Question: I'm trying to query a few tables in our db that contains product data. It is a MSSQL 2005 database. The problem is its returning multiple rows for one product when I need it to only produce one row per product. Blow is the query and results I'm using.
'''
SELECT ProductItem.sku, ProductItem.title, ProductItem.short_desc, ProductItem.long_desc, ProductItem.active, ProductItem.product_item_id,
ProductCategory.category_desc, ProductCategoryMap.product_id, ProductCategory.active AS activecat, Product.adwords_label,
ProductItem.item_price, ProductItem.sale_price
FROM Product INNER JOIN
ProductCategoryMap INNER JOIN
ProductCategory ON ProductCategoryMap.product_category_id = ProductCategory.product_category_id ON
Product.product_id = ProductCategoryMap.product_id FULL OUTER JOIN
ProductItem ON Product.product_key = ProductItem.sku
WHERE (ProductItem.active = 1) AND (ProductCategory.active = 1)
'''
This returns the following results:
I know the problem occurs because the product resides in multiple categories, but really I don't need every category its in, just one of them. So ideally just one product for every row returned
I can't figure out how to make my query achieve that though.
Can anyone help me out please?
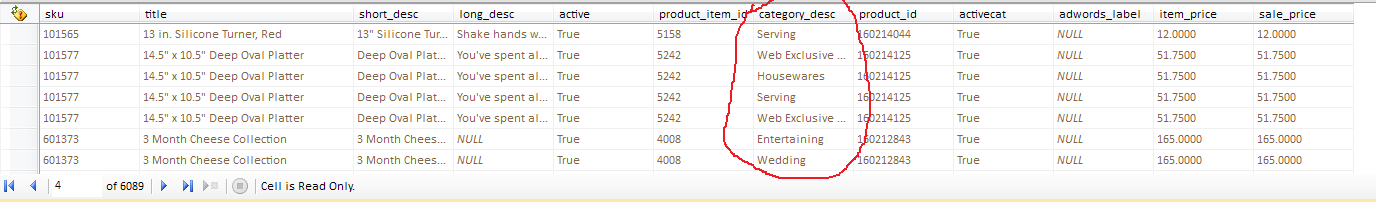
Answer: At first glance, take category columns out and add DISTINCT. You've asked for "category" so you can get all categories.
Also:
- - -
I've tweaked it for clarity and added an aggregate to get one category
'''
SELECT
PI.sku, PI.title, PI.short_desc, PI.long_desc,
PI.active, PI.product_item_id,
PI.item_price, PI.sale_price,
MIN(PC.category_desc),
P.product_id,
1 AS activecat, --implied by filter
P.adwords_label
FROM
ProductItem PI
INNER JOIN
Product P ON P.product_key = PI.sku
INNER JOIN
ProductCategoryMap PCM ON P.product_id = PCM.product_id
INNER JOIN
ProductCategory PC ON PCM.product_category_id = PC.product_category_id
WHERE
(PI.active = 1) AND (PC.active = 1)
GROUP BY
PI.sku, PI.title, PI.short_desc, PI.long_desc,
PI.active, PI.product_item_id,
PI.item_price, PI.sale_price,
P.product_id,
P.adwords_label
'''
Edit: you can tidy it more with APPLY which will also deal with categories if changed to OUTER APPLY
'''
SELECT
PI.sku, PI.title, PI.short_desc, PI.long_desc,
PI.active, PI.product_item_id,
PI.item_price, PI.sale_price,
PC2.category_desc,
P.product_id,
PC2.active AS activecat,
P.adwords_label
FROM
ProductItem PI
INNER JOIN
Product P ON P.product_key = PI.sku
CROSS APPLY
(
SELECT TOP 1
PC.category_desc, PC.active
FROM
ProductCategoryMap PCM
INNER JOIN
ProductCategory PC ON PCM.product_category_id = PC.product_category_id
WHERE
P.product_id = PCM.product_id AND PC.active = 1
ORDER BY
PC.category_desc
) PC2
WHERE
PI.active = 1
'''